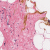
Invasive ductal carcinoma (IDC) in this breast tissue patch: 0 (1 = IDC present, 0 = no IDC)